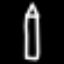
Label: pencil